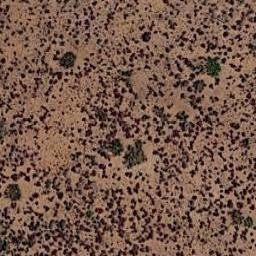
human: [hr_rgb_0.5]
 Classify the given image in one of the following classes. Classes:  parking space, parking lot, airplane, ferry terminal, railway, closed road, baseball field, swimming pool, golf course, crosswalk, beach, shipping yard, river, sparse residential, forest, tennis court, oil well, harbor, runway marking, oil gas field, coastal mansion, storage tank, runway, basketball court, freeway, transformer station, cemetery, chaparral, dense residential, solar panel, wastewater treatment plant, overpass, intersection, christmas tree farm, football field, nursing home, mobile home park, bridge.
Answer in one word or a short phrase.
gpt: chaparral